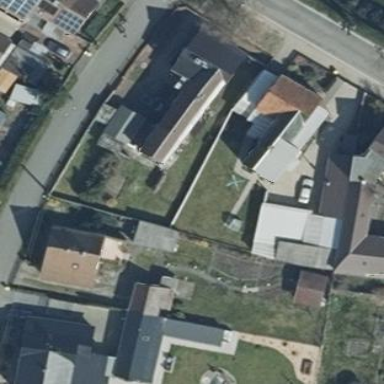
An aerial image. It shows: Simple and straightforward house.